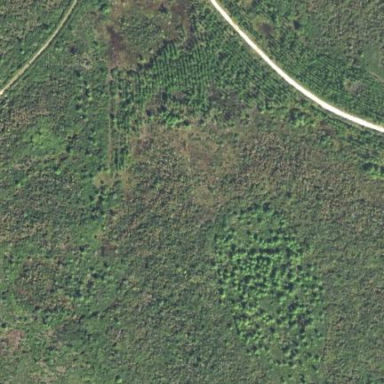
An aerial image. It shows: Forest area predominantly covered with needle-leaved trees.